Interaction volume radius: 5 \u00c5
Interaction volume height: 15 \u00c5
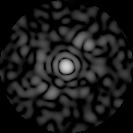
Disorder parameter: 0.8426